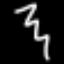
Label: squiggle